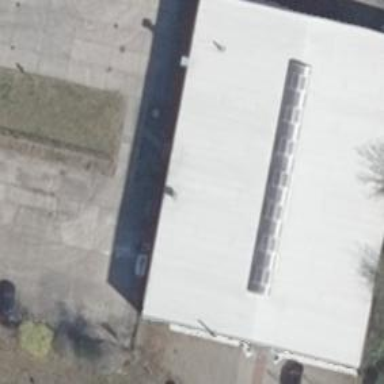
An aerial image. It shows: Building.